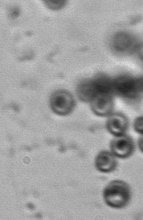
Label: Phaeocystis